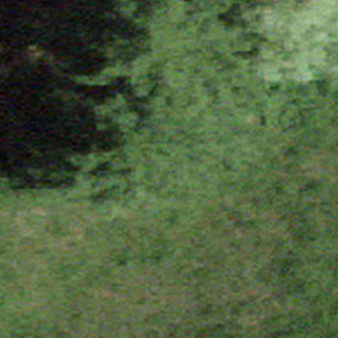
Label: other